Interaction volume radius: 10 \u00c5
Interaction volume height: 20 \u00c5
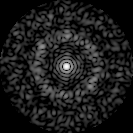
Disorder parameter: 0.8413